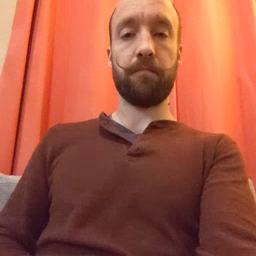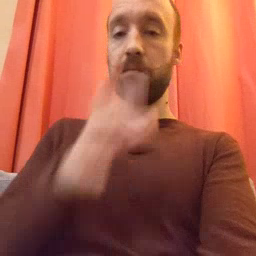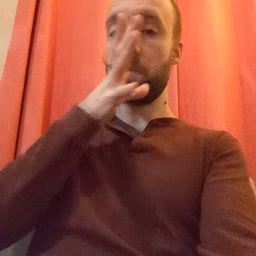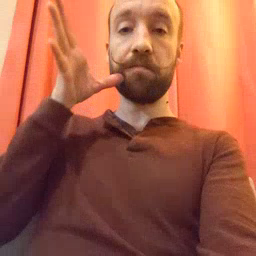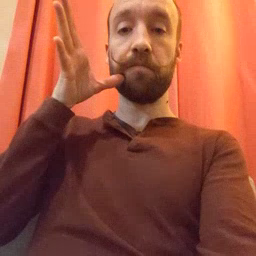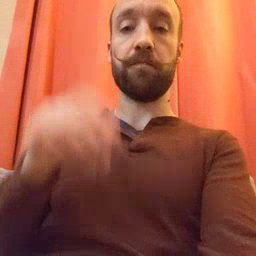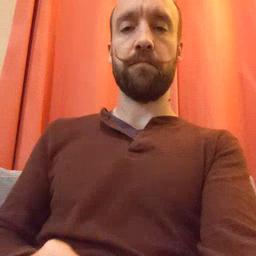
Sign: farm